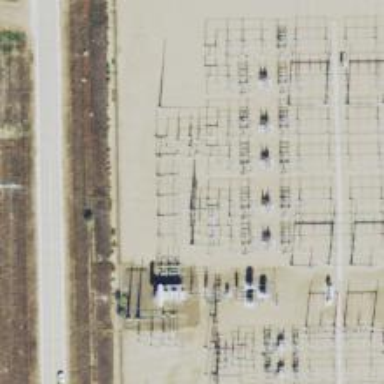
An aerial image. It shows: Switch used for power control.